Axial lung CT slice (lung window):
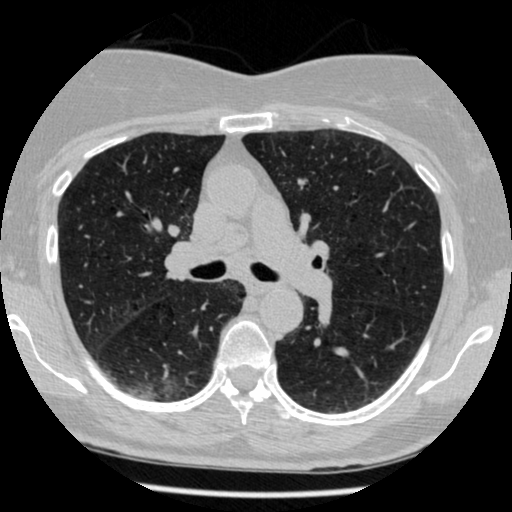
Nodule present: no